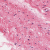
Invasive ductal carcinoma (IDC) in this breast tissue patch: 0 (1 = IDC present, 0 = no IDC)